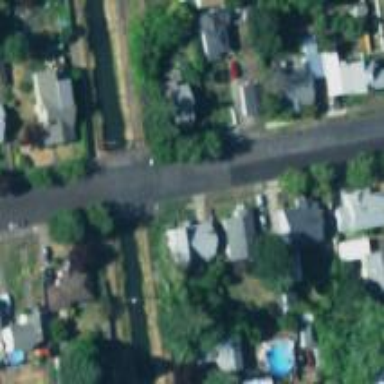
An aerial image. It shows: Residential road with bridge.